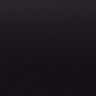
Metastatic tissue present: no